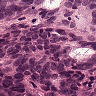
Metastatic tissue present: yes